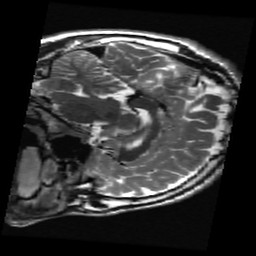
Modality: T2w
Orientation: sagittal
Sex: male
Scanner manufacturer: ge
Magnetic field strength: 3 T
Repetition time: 5 s
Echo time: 0.1017 s